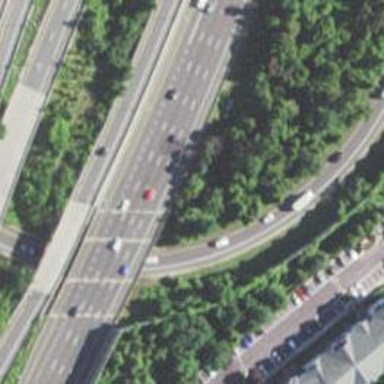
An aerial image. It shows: Motorway bridge.